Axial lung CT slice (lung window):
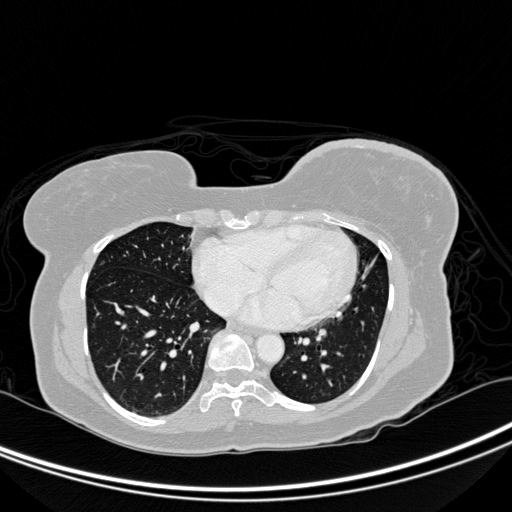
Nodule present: no